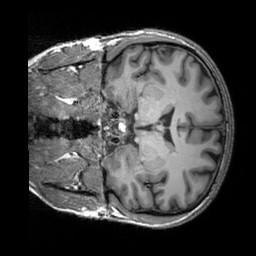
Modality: T1w
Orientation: coronal
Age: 26
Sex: male
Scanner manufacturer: siemens
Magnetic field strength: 3 T
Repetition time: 2.3 s
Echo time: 0.00303 s